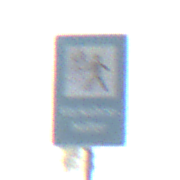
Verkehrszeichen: Verkehrshelfer
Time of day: SunriseSunset
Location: Outdoor (Suburban)
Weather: PartlyCloudy
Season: NotSpecified
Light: Natural